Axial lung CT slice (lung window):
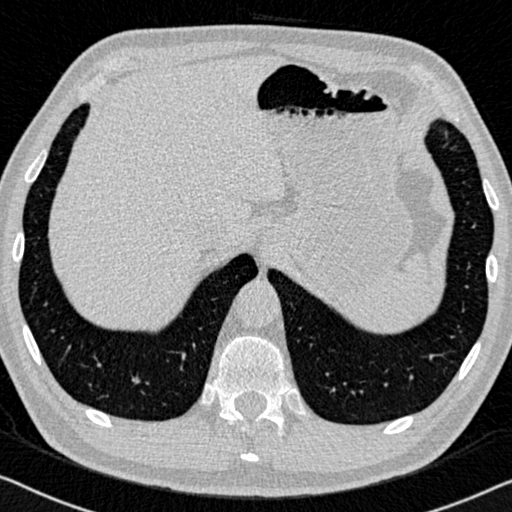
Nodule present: no